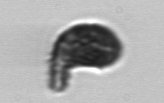
Label: Pseudochattonella_farcimen